Question: I am new in scripting. I have some experience of using jQuery, Angular.JS and Bootstrap 3.
I want to create a customized Typeahead like this-
Can anyone please suggest a easy solution for that?
Can anyone provide me a tutorial which can be easily understandable and easy to use?
Thanks in advance for helping.
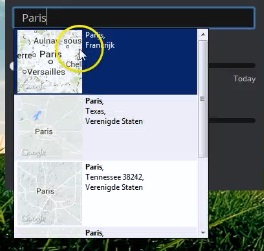
Answer: IF you are using bootstrap you can just use <URL> seem to have nice tutorials on those two.